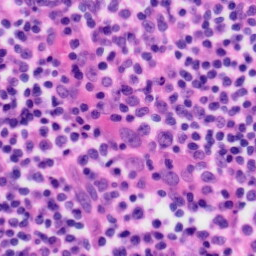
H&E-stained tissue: Tonsil